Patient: sex M, age 36
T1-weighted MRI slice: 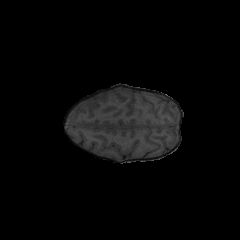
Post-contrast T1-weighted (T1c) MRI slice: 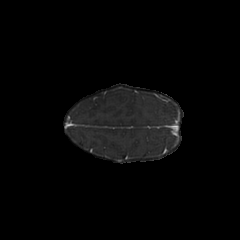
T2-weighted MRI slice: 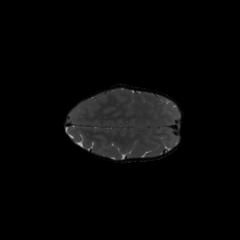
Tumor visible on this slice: no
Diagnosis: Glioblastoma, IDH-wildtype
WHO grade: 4